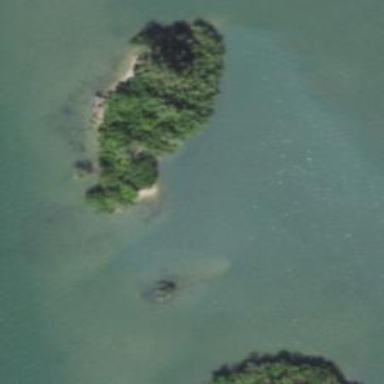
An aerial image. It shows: Islet.